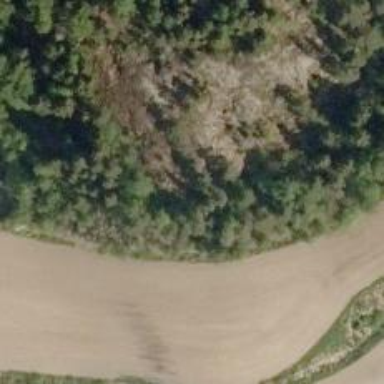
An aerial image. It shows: Natural cliff.